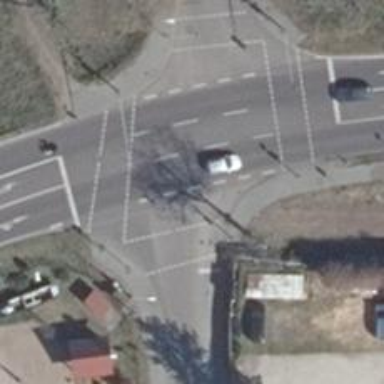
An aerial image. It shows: Road with traffic signals at crossing.